Question: I want to fill a Rectangle with a LinearGradientBrush. With some Rectangles I get some strange behavior. Example:
'''
Rectangle rect = new Rectangle( 20, 20, 20, 34 );
LinearGradientMode mode = LinearGradientMode.Vertical;
Brush brush = new LinearGradientBrush( rect, Color.White, Color.Blue, mode );
e.Graphics.FillRectangle( brush, rect );
'''
Most Rectangles work OK, but some (like the one above) fill the first pixel row with the second color (blue in this case).
See attached image:

Any ideas?
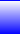
Answer: Make the brush one pixel taller:
'''
LinearGradientMode mode = LinearGradientMode.Vertical;
Rectangle BrushRect = rect;
BrushRect.Inflate(0, 1);
Brush brush = new LinearGradientBrush(BrushRect, Color.White, Color.Blue, mode);
'''